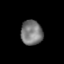
Tissue: lung
Cell type: Endothelial cells
Senescence score: 0.5533
Nuclear area (px): 527
Mean DAPI intensity: 121.457